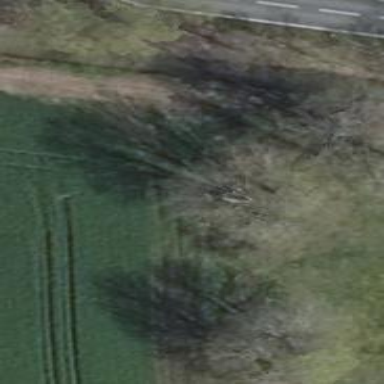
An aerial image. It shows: Deciduous broadleaved tree.